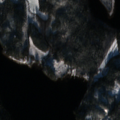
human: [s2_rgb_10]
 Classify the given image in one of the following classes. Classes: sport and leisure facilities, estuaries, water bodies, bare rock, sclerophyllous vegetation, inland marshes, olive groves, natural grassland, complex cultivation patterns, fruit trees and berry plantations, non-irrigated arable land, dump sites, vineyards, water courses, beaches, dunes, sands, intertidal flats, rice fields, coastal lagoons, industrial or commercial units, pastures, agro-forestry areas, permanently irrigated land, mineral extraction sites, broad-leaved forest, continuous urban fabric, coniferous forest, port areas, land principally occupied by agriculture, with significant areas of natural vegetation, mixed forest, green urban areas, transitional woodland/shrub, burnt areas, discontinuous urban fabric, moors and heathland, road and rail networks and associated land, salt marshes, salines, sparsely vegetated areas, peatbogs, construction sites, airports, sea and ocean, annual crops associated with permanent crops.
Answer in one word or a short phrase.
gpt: land principally occupied by agriculture, with significant areas of natural vegetation, coniferous forest, mixed forest, water bodies